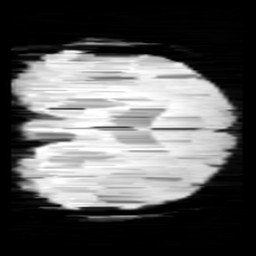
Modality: minIP
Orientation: coronal
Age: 13
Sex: male
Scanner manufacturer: siemens
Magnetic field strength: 3 T
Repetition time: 0.027 s
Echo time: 0.02 s